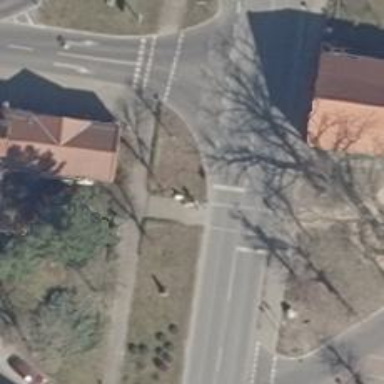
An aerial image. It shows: Road with traffic signals.